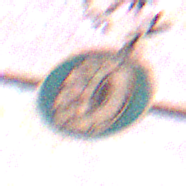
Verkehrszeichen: SchneekettenVorgeschrieben
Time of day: Night
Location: Outdoor (Nature)
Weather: Clear
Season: NotSpecified
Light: Natural